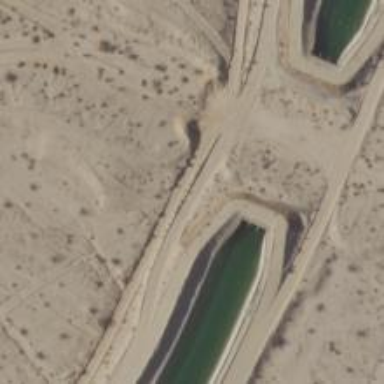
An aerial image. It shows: Culvert tunnel passing under canal.